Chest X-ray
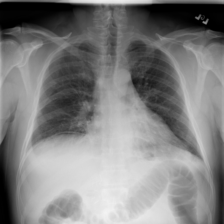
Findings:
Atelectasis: positive
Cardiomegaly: negative
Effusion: negative
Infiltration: positive
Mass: negative
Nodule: negative
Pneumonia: negative
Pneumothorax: negative
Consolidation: negative
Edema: negative
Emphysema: negative
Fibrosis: negative
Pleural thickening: negative
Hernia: negative